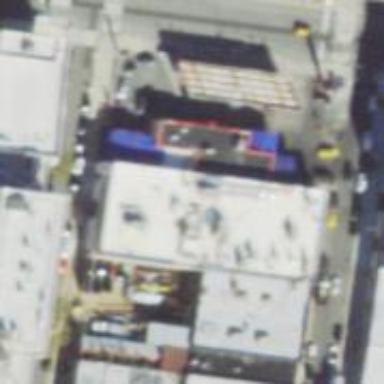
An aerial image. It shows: Convenience shop.